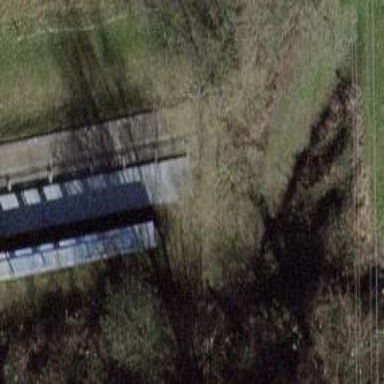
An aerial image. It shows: Retaining wall.